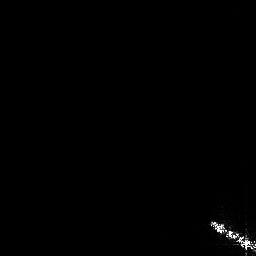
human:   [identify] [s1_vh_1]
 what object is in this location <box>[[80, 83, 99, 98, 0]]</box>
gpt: <ref>1 large ship at the bottom right</ref>